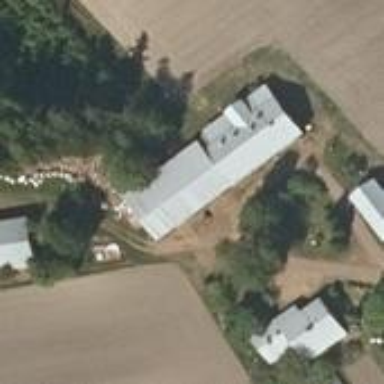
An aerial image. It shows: Farmyard area.